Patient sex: F
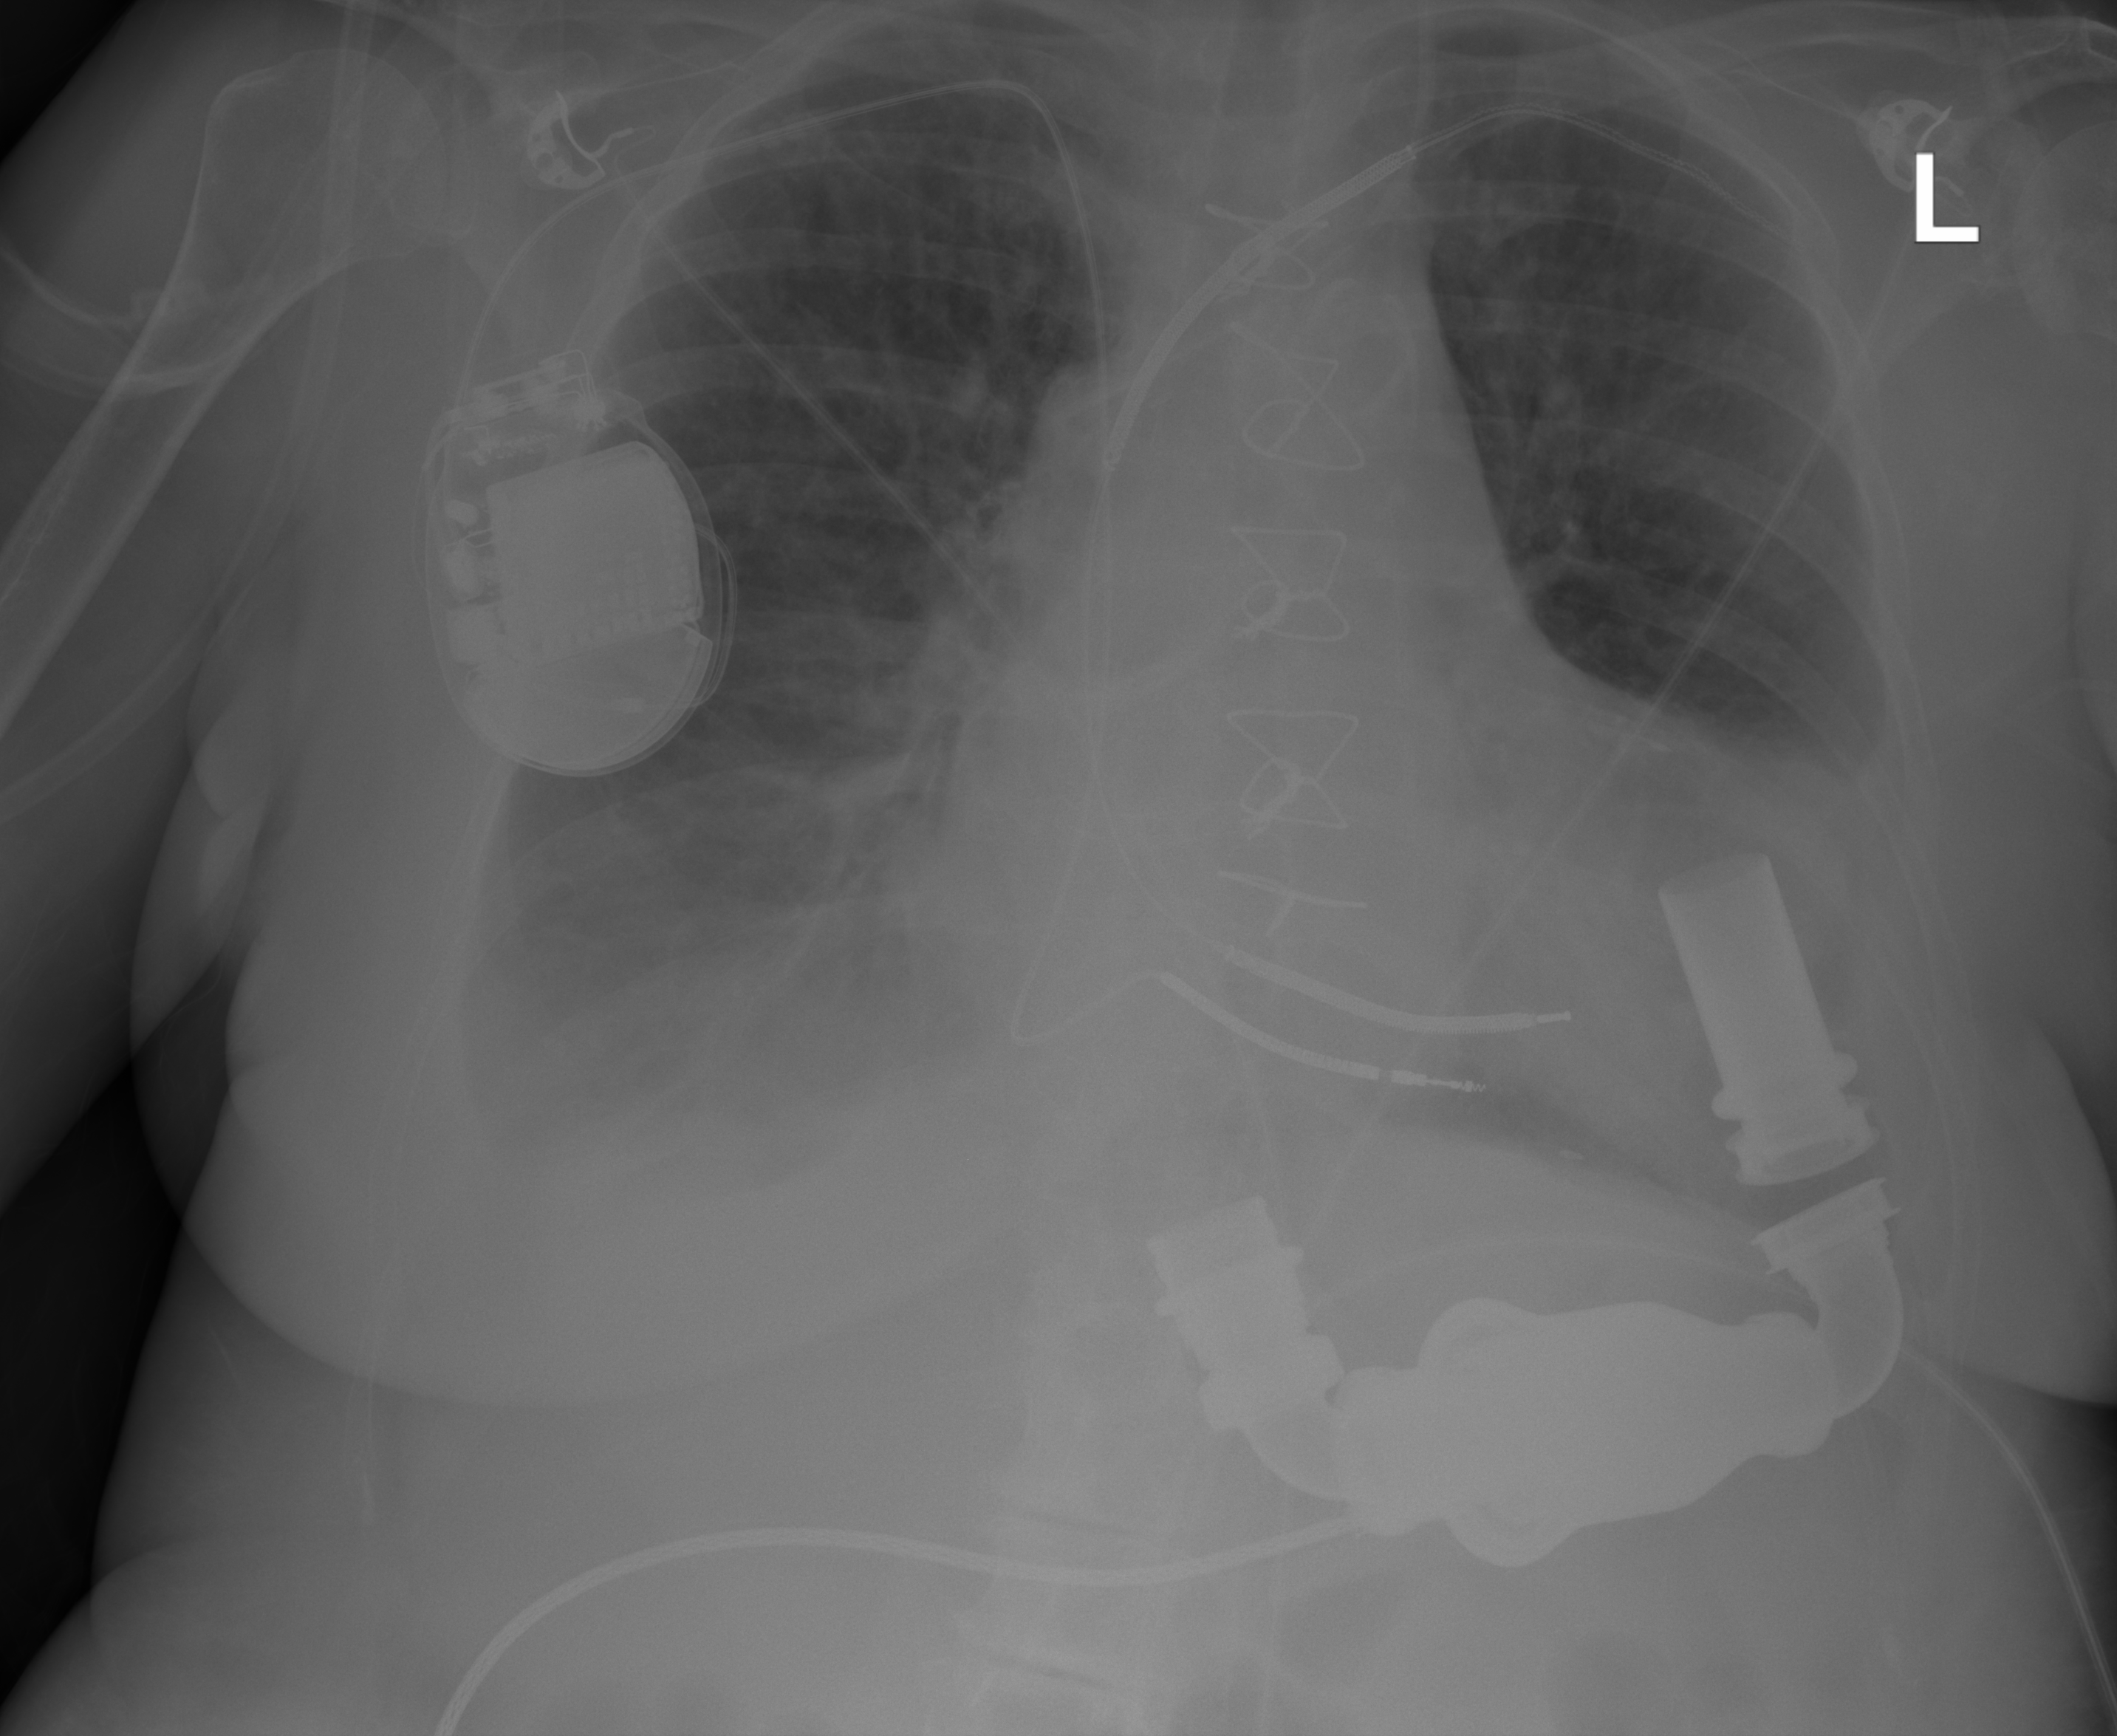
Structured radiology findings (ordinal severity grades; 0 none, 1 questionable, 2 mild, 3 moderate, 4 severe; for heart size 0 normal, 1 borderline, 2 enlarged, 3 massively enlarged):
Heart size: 2
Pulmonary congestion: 2
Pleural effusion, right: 3
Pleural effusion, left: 2
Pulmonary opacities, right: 0
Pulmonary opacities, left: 0
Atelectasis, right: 2
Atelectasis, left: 2